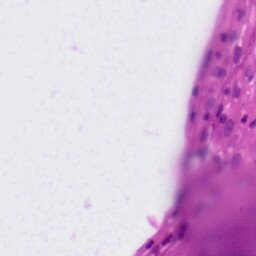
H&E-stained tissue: Tonsil